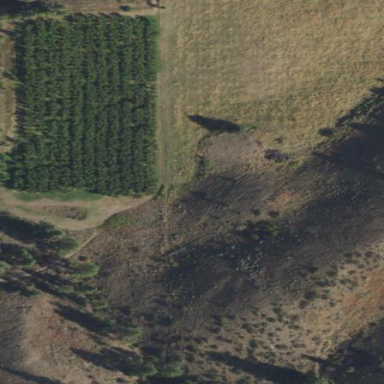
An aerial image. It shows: Orchard.